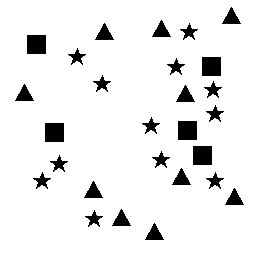
Squares: 5
Triangles: 10
Stars: 12
Total shapes: 27